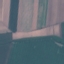
Land use / land cover class: AnnualCrop